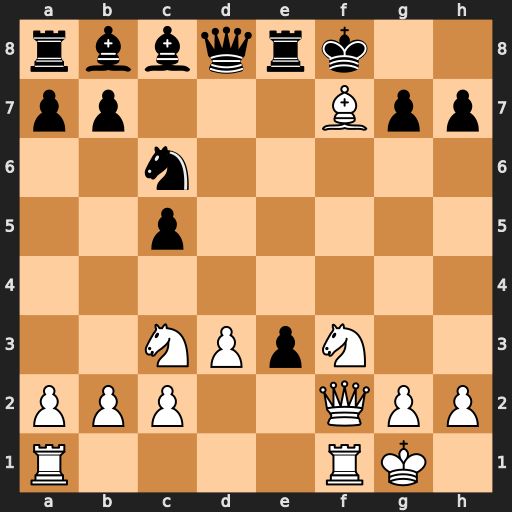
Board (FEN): rbbqrk2/pp3Bpp/2n5/2p5/8/2NPpN2/PPP2QPP/R4RK1
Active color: w
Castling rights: -
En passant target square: -
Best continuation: Qh4 Qxh4 Nxh4